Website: home-depot
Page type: review-order
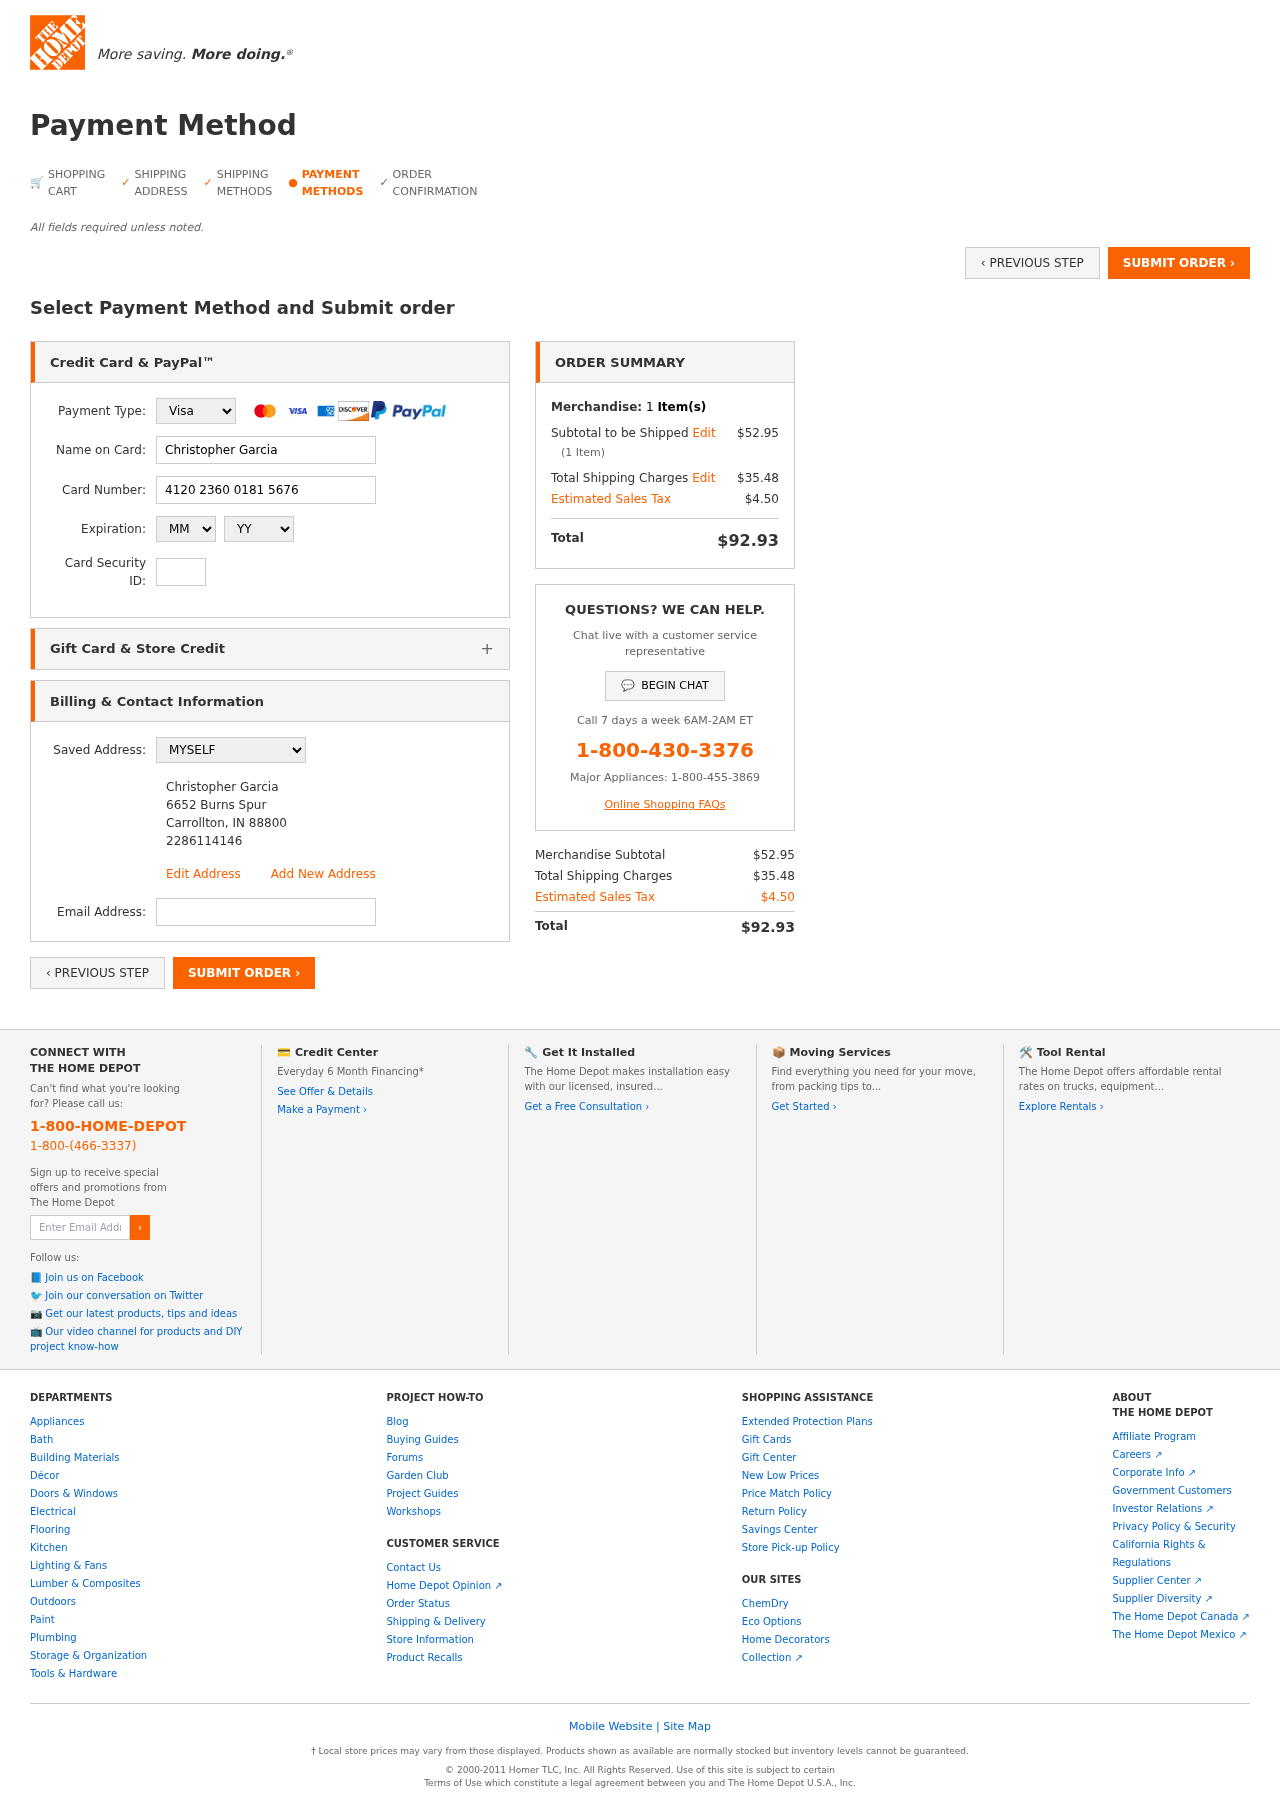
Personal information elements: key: PII_CARD_CVV
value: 704
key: PII_CARD_EXPIRY_MONTH
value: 01
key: PII_CARD_EXPIRY_YEAR
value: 30
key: PII_CARD_NUMBER
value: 4120 2360 0181 5676
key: PII_CARD_TYPE
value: Visa
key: PII_EMAIL
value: christopher_garcia@yahoo.com
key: PII_FULLNAME
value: Christopher Garcia
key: PII_FULLNAME2
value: Christopher Garcia
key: PII_STREET2
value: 6652 Burns Spur
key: PII_CITY2
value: Carrollton
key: PII_STATE_ABBR2
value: IN
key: PII_POSTCODE2
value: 88800
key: PII_PHONE2
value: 2286114146
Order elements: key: ORDER_NUM_ITEMS
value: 1
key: ORDER_SUBTOTAL
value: $52.95
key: ORDER_NUM_ITEMS2
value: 1
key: ORDER_SHIPPING_COST
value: $35.48
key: ORDER_TAX
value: $4.50
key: ORDER_TOTAL
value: $92.93
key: ORDER_SUBTOTAL2
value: $52.95
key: ORDER_SHIPPING_COST2
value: $35.48
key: ORDER_TAX2
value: $4.50
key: ORDER_TOTAL2
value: $92.93